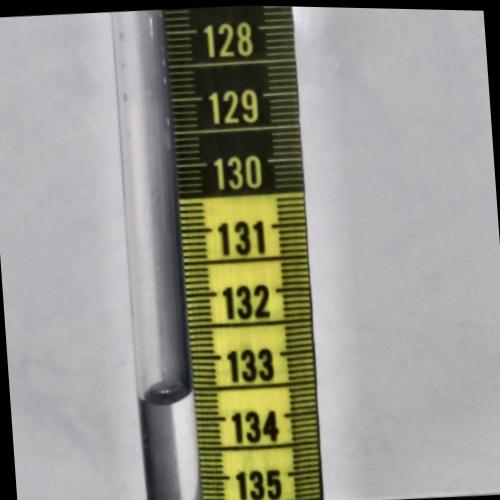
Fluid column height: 133.5 cm